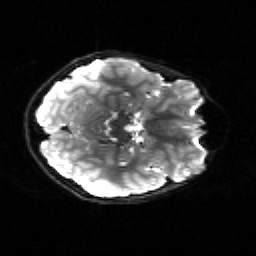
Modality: sbref
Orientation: axial
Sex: male
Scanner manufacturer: siemens
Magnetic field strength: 3 T
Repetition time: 5 s
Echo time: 0.071 s